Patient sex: M
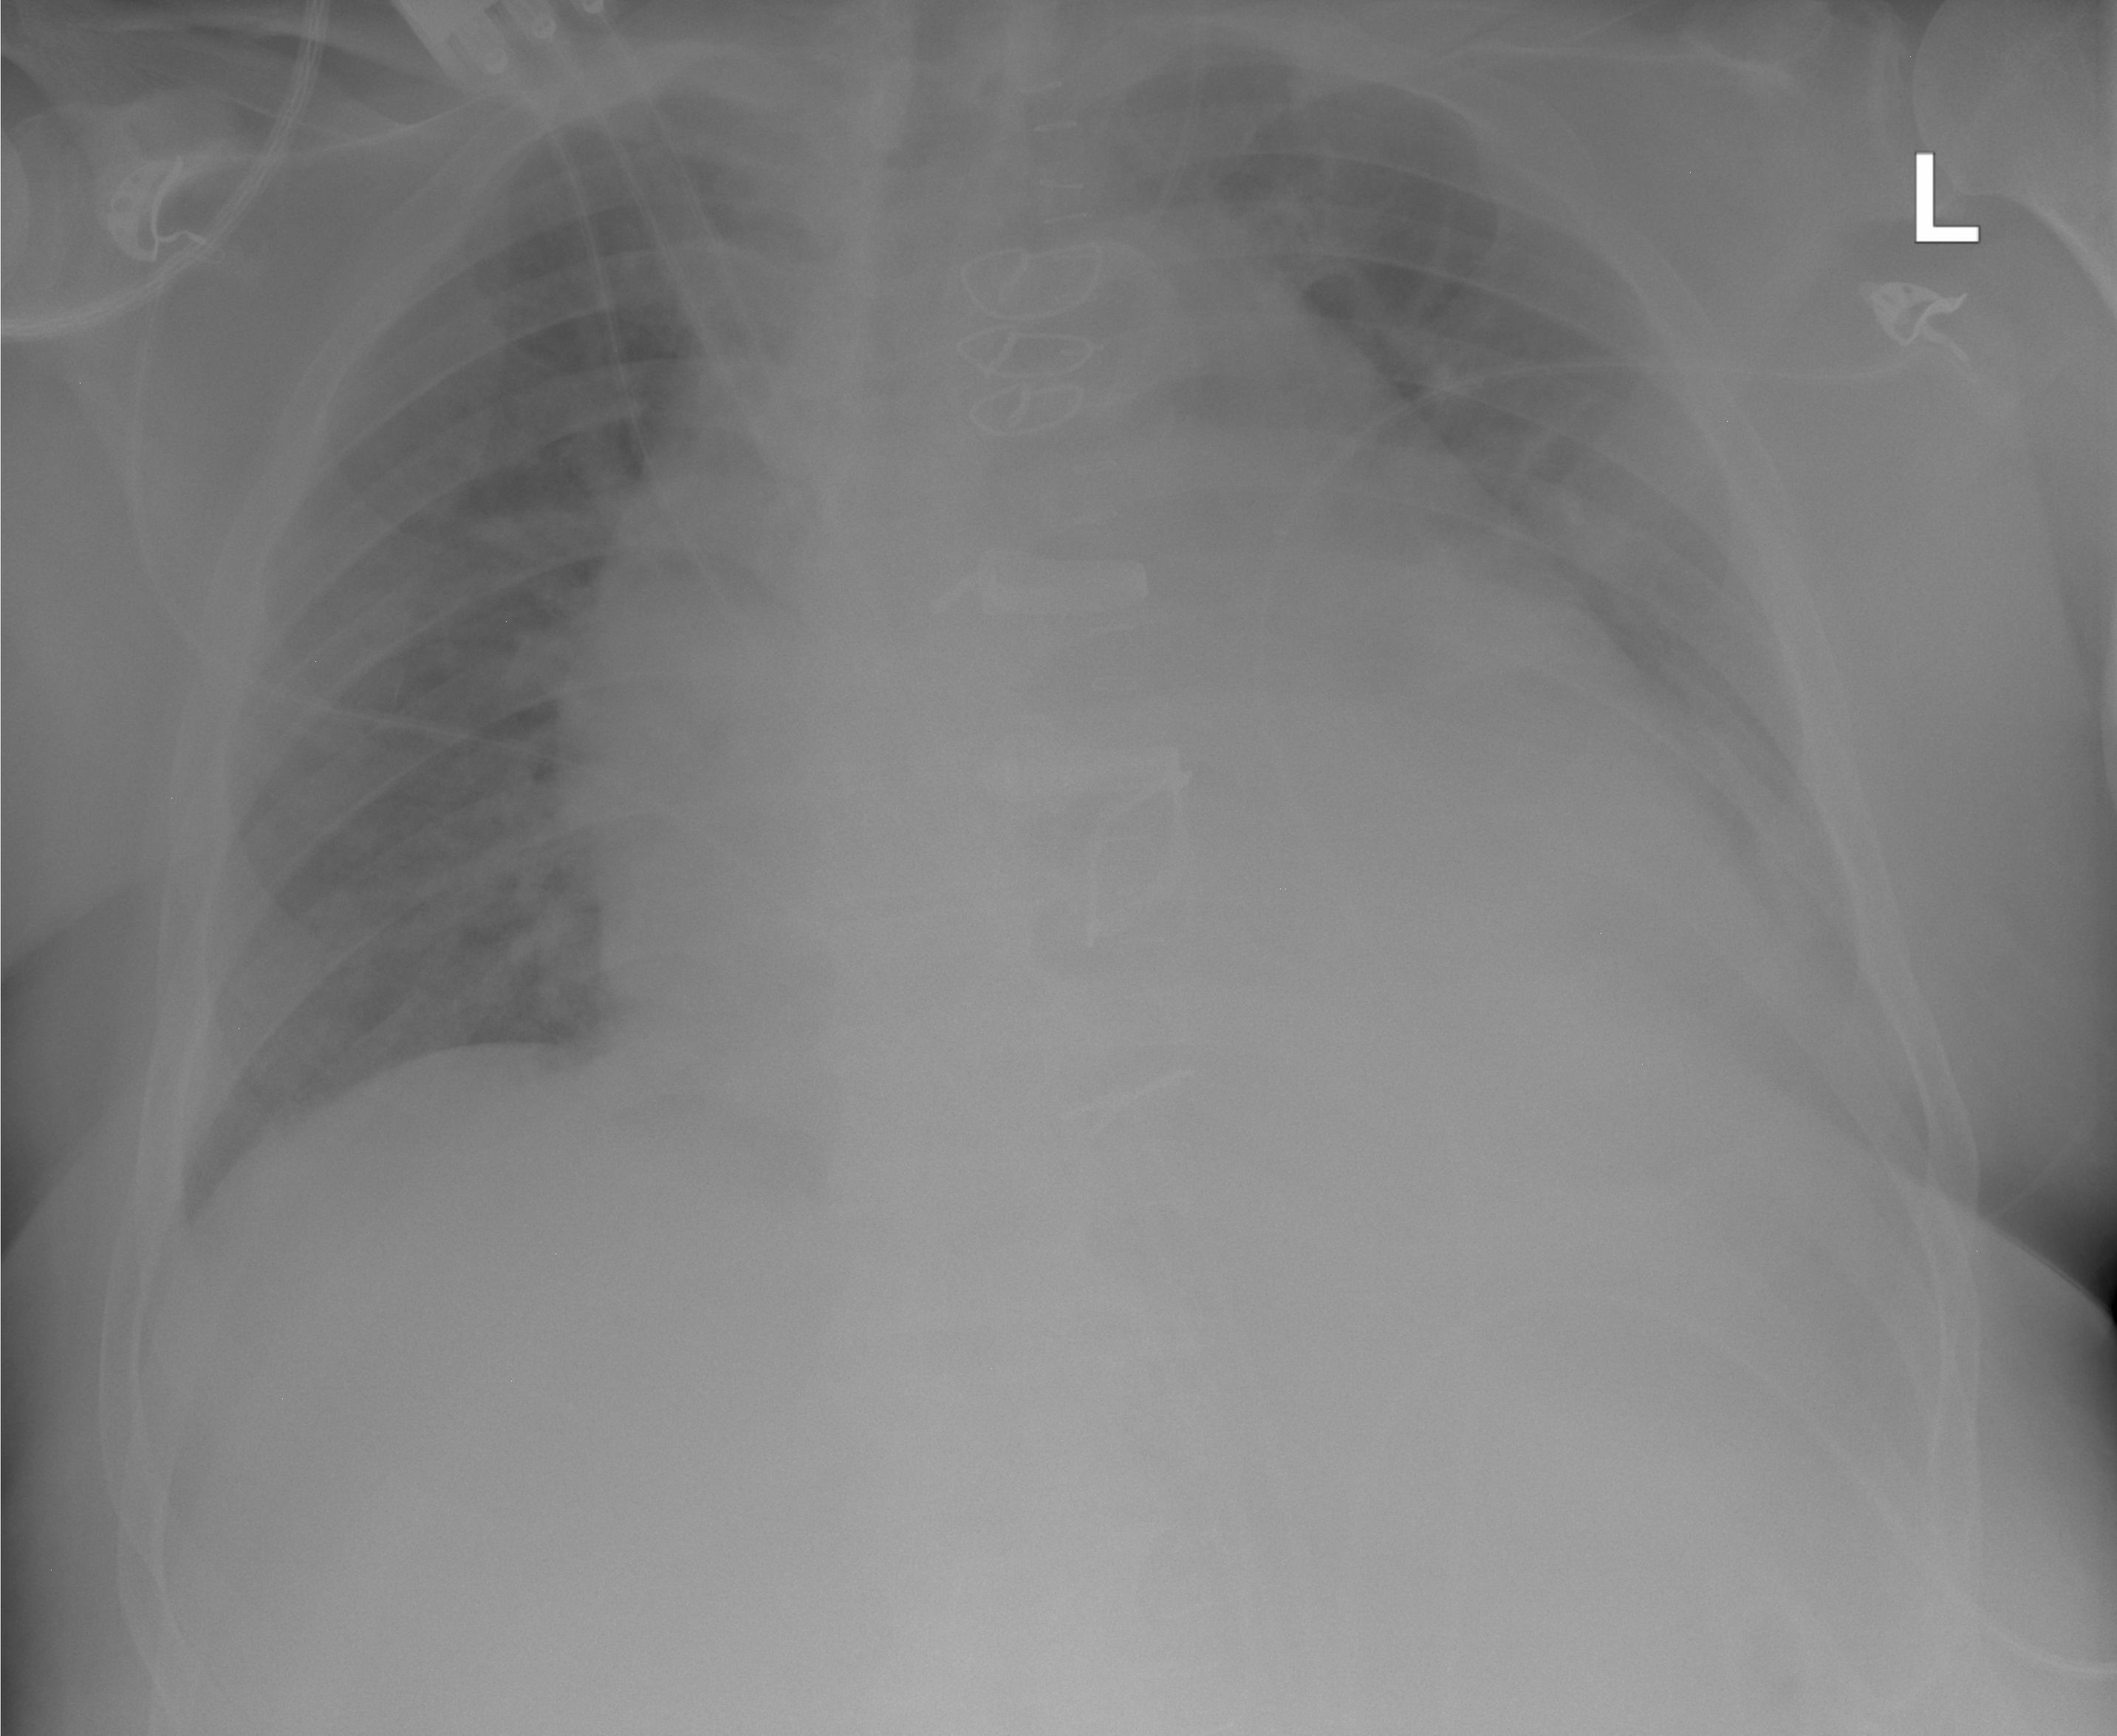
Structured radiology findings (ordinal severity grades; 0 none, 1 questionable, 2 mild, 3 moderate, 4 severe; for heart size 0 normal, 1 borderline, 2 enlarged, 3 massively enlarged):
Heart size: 3
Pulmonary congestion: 2
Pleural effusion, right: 0
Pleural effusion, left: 2
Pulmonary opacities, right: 0
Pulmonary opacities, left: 0
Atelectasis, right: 0
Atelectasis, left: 0